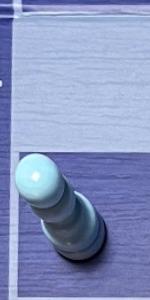
Label: Pawn_White